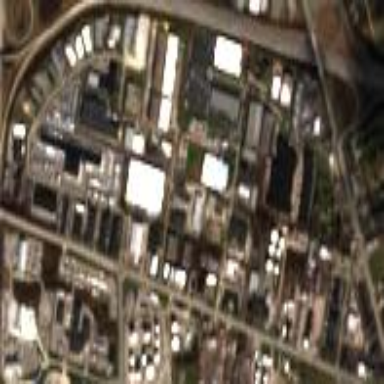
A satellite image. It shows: Industrial area.